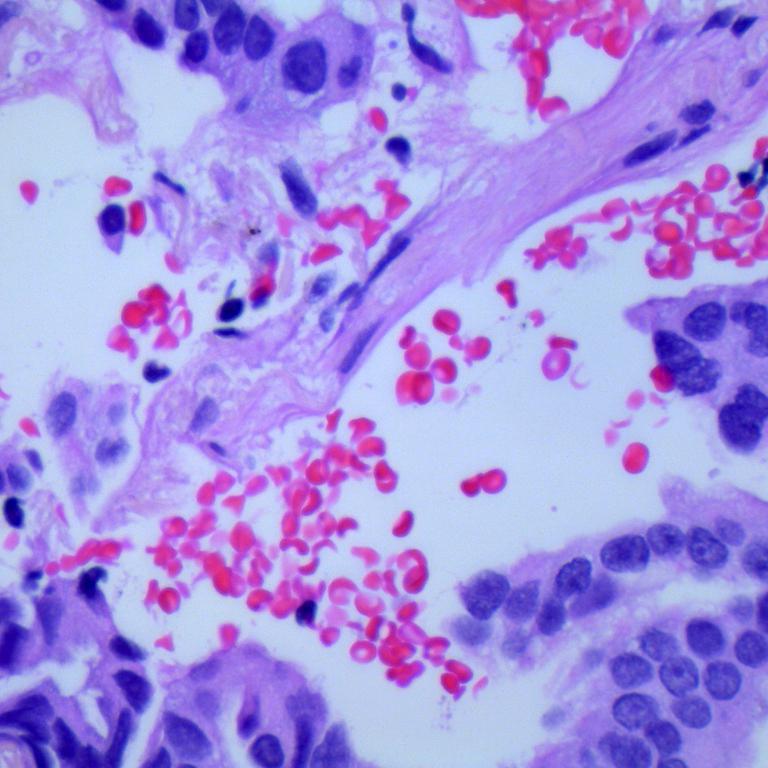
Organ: lung
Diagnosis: adenocarcinomas